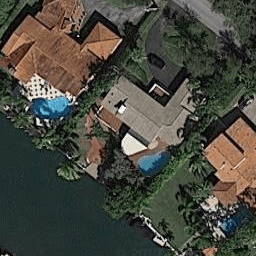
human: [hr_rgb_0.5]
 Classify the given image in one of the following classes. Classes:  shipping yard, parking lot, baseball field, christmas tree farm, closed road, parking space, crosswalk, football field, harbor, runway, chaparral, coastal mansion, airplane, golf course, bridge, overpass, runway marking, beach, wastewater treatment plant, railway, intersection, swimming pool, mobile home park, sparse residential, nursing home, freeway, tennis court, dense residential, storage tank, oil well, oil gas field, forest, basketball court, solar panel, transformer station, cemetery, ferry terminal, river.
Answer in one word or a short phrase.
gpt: coastal mansion